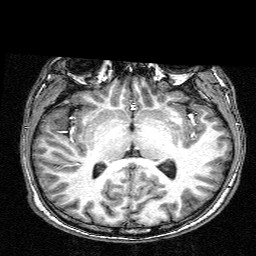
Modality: T1w
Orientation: coronal
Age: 24
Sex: male